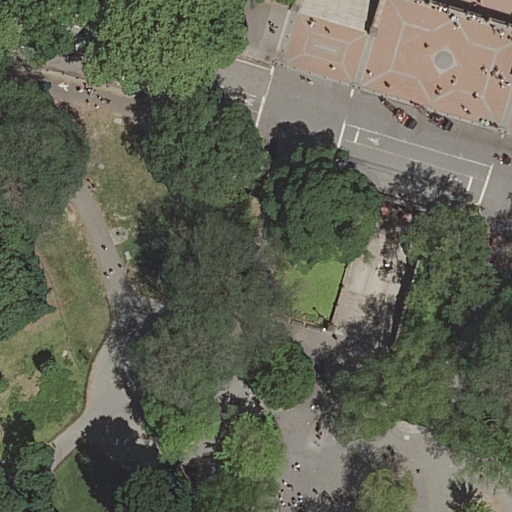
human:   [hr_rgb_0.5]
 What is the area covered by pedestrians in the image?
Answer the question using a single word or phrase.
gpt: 244m2

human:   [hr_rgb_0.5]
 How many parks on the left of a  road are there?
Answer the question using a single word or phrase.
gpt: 0

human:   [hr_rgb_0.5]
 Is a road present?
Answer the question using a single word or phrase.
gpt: yes

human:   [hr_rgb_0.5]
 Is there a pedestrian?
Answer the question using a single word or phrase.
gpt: yes

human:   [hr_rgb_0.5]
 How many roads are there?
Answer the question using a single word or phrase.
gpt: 17

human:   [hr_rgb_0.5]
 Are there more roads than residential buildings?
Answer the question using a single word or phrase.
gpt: yes

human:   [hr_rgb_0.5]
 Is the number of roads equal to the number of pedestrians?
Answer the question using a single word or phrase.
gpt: no

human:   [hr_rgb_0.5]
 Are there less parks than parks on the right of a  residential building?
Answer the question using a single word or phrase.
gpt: no

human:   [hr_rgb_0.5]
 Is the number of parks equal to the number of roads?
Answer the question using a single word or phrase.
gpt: no

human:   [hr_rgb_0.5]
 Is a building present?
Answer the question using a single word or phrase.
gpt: no

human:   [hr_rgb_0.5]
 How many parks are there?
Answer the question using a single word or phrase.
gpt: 1

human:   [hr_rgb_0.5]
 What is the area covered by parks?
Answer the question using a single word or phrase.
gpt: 10627m2

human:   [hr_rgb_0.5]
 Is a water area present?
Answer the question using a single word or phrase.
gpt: no

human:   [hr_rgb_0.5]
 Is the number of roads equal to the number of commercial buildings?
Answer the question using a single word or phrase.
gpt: no

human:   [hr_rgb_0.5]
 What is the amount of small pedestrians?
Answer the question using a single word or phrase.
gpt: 2

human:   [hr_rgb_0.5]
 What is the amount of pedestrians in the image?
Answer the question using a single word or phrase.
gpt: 3

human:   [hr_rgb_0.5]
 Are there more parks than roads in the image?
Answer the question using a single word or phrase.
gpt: no

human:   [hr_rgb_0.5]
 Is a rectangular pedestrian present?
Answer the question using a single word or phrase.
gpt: yes

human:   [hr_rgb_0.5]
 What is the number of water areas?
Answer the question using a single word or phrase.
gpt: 0

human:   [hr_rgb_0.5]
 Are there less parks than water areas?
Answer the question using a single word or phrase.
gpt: no

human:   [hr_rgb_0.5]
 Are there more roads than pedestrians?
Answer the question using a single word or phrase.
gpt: yes

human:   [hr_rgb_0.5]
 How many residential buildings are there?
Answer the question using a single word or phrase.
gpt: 0

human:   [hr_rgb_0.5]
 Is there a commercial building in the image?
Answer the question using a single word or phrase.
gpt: no

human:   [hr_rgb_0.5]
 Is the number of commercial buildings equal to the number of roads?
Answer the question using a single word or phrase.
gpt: no

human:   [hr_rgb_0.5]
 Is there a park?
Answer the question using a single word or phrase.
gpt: yes

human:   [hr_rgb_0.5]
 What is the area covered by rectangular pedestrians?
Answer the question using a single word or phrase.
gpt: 8m2

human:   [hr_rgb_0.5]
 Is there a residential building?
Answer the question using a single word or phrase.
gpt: no

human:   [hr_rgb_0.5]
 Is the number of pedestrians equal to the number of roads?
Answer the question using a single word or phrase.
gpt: no

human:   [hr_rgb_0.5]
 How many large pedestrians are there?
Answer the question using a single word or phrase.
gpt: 0

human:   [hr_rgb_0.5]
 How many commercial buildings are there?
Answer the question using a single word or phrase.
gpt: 0

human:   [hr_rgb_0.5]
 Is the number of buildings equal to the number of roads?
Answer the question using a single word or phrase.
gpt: no

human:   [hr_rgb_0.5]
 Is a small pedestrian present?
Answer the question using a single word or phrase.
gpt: yes

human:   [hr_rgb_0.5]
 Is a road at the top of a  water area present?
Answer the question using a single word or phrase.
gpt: no

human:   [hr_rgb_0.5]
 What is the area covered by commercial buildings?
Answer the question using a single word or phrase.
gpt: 0m2

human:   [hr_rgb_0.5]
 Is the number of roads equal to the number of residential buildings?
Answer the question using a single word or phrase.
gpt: no

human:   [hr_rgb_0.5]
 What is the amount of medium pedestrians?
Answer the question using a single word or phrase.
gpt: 1

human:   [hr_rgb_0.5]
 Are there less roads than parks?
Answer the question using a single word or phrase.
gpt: no

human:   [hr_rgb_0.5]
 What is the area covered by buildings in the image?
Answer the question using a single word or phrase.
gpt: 0m2

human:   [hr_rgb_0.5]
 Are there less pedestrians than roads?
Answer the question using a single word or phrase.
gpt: yes

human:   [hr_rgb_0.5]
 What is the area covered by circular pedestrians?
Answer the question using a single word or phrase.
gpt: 0m2

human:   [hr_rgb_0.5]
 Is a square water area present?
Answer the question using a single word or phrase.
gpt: no

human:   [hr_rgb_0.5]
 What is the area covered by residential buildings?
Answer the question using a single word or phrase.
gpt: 0m2

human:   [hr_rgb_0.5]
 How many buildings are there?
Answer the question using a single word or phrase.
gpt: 0

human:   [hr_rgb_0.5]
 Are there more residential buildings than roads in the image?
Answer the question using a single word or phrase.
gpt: no

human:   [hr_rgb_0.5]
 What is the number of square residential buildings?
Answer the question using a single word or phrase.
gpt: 0

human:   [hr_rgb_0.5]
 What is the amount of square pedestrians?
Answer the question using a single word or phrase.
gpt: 0

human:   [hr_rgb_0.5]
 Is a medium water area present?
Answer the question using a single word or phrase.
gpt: no

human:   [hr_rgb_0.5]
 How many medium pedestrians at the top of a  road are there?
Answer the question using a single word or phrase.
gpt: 0

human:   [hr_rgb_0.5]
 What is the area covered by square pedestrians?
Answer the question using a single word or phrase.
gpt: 0m2

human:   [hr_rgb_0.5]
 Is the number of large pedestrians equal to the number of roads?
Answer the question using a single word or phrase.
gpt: no

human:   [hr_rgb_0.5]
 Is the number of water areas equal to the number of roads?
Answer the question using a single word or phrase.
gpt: no

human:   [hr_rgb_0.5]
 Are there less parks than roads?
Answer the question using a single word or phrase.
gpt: yes

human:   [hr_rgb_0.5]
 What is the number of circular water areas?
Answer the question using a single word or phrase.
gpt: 0

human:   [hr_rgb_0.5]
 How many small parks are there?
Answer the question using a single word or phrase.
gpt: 0

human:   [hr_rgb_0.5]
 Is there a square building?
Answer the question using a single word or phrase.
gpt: no

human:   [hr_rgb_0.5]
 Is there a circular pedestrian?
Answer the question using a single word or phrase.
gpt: no

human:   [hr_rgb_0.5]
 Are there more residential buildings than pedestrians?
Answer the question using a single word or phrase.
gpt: no

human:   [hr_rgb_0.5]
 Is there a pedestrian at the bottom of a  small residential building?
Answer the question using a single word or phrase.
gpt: no

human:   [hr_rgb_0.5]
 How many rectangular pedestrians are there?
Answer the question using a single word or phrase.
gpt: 2

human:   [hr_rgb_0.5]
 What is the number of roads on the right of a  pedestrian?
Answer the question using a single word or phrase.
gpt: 3

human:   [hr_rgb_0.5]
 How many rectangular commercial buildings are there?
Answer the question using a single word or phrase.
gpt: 0

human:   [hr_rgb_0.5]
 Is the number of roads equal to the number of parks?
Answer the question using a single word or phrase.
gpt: no

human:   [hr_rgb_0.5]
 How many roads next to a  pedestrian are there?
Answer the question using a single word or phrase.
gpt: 17

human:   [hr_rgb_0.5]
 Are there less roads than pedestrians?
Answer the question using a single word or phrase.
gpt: no